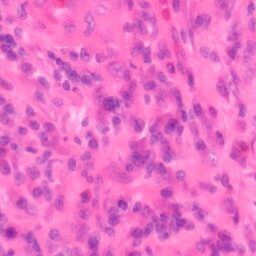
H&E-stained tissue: Colon